Question: I have one text box control on aspx page in my .net application.
and in code behind on page load event i wrote:
'''
txt.Text = "Sample"
'''
Now if build website on system [ windows XP ] it build properly but on system [ Windows 7 Enterprise ] it showing following error:
" Name 'txt' is not declared "

What would be the reason.Is that environment specific problem.I am using VS 2008.
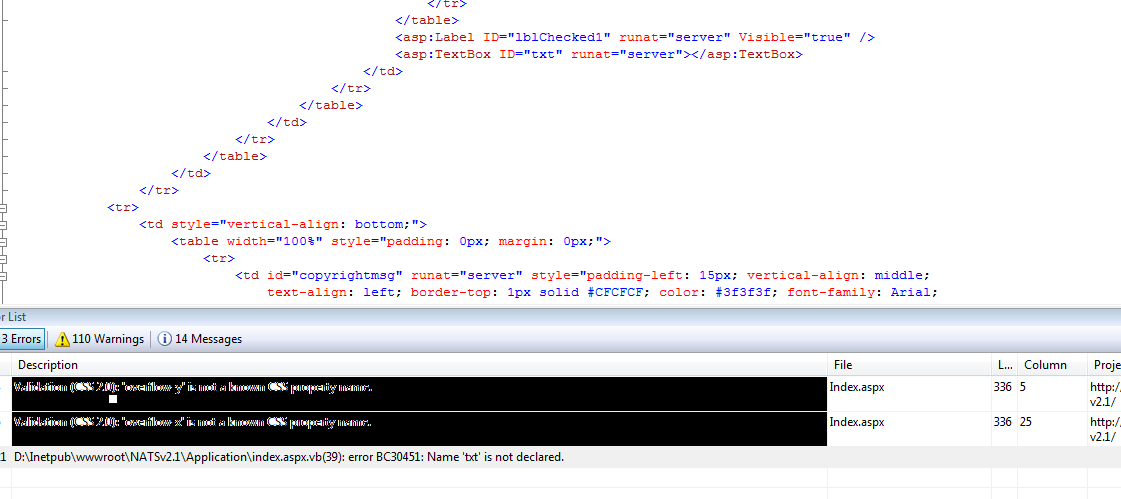
Answer: had issues similar to this before, usually caused by the designer not updating after adding new control to the page. to fix i would recommend
1. taking the textbox with id of txt out of the page.
2. then save the page.
3. now close the aspx page.
4. re open the aspx again
5. place textbox control with id txt back onto the page again and save.
think it should work now.